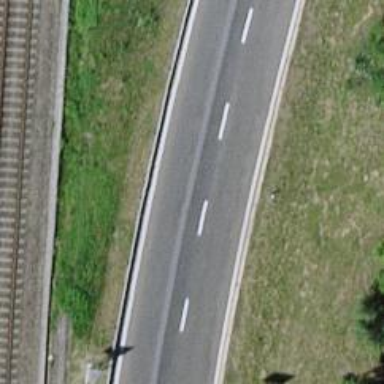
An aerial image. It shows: Asphalt motorway link.